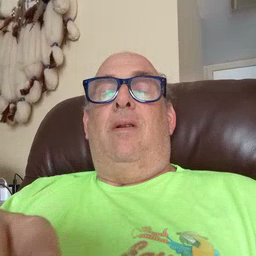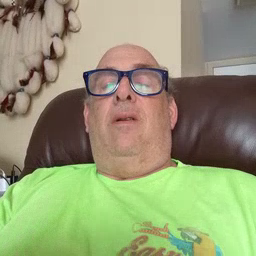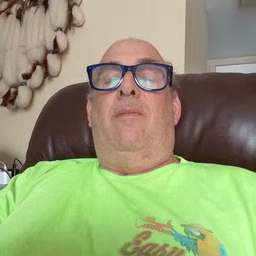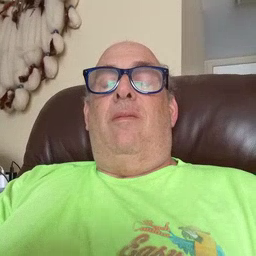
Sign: hen